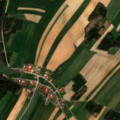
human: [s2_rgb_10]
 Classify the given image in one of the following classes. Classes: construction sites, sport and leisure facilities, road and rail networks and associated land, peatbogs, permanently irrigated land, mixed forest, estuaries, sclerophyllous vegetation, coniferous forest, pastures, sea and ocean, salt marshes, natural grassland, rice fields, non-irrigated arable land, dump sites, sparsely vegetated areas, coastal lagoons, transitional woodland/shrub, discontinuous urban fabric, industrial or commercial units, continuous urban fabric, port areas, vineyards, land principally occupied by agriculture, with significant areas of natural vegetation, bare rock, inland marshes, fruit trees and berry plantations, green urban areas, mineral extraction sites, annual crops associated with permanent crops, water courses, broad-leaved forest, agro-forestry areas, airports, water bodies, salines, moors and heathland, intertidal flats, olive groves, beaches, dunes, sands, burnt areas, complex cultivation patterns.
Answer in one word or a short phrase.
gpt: discontinuous urban fabric, non-irrigated arable land, land principally occupied by agriculture, with significant areas of natural vegetation, coniferous forest